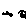
Label: sun